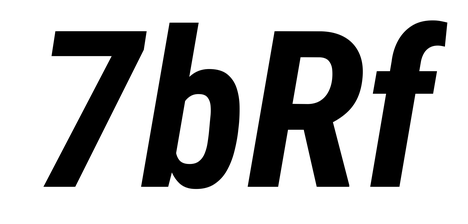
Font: Roboto-Italic_Condensed_Bold_Italic